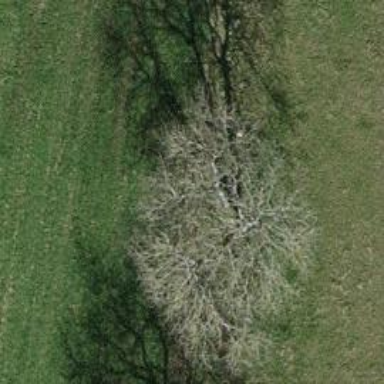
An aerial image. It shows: Beautiful tree in nature.